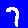
Digit: 7